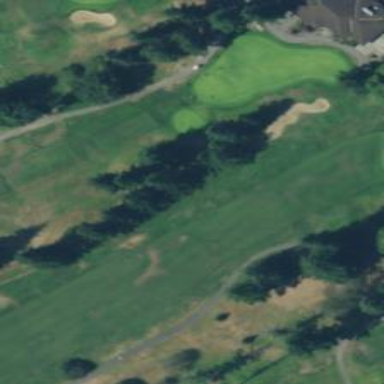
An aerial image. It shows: View of golf hole.